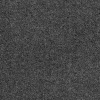
Atmospheric dust classification: dusty